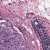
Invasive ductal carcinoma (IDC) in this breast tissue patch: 0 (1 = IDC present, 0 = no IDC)